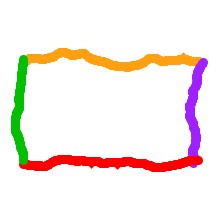
Shape: rectangle